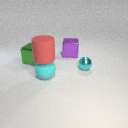
large cyan rubber sphere in front of large green metal cube